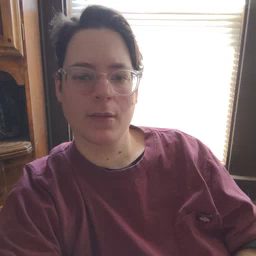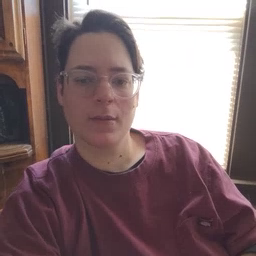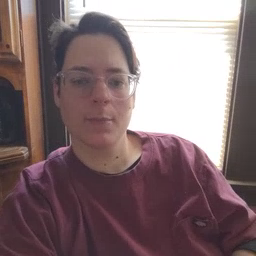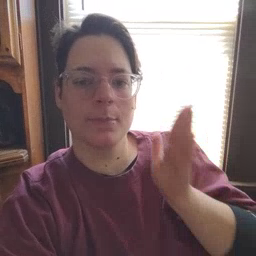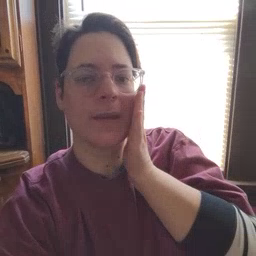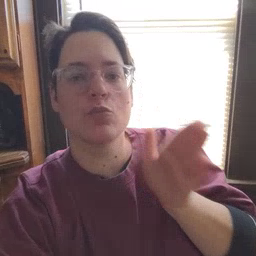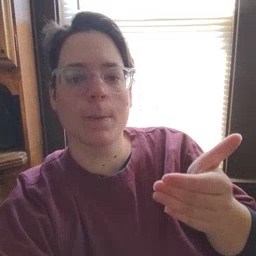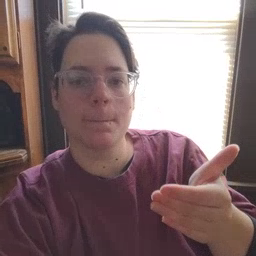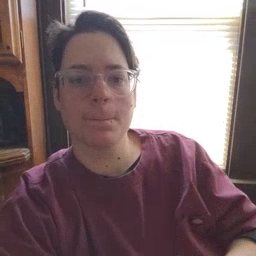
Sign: bedroom